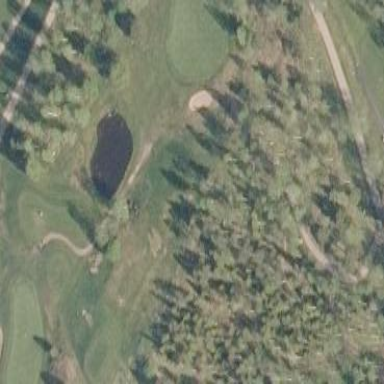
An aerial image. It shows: Golf fairway surrounded by grass.